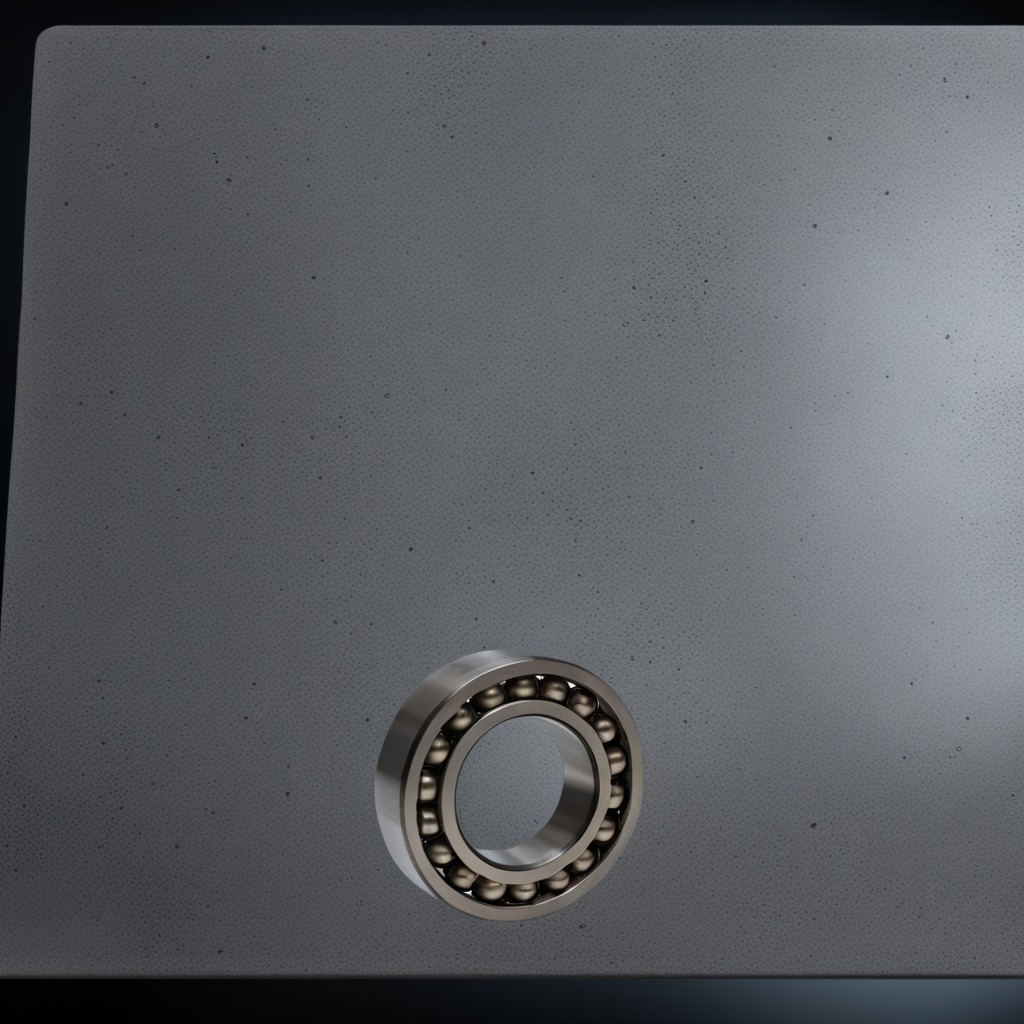
A metal ball bearing is lying on a clean granite table inside a workshop at night dim ambient light soft shadows worn but